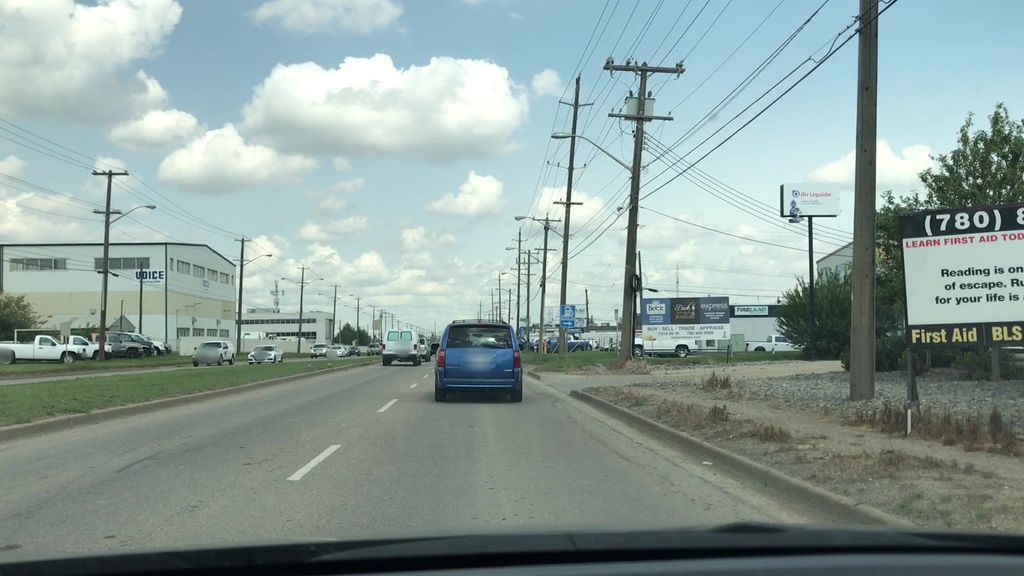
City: edmonton